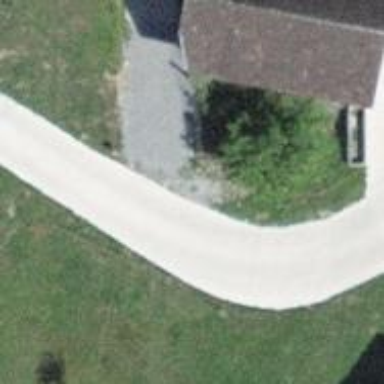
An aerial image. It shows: Service road with paved surface.